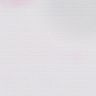
Metastatic tissue present: no